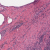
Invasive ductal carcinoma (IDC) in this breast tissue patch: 0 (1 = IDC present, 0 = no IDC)